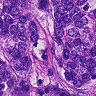
Metastatic tissue present: yes